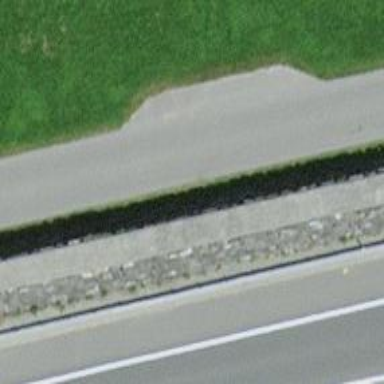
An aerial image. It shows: Passing place on the road.